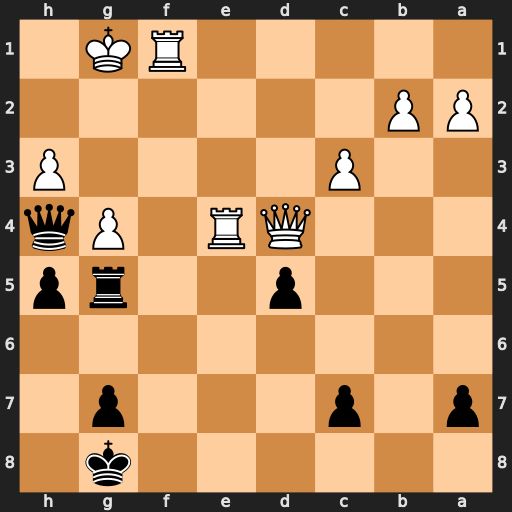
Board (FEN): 6k1/p1p3p1/8/3p2rp/3QR1Pq/2P4P/PP6/5RK1
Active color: b
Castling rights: -
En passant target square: -
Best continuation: Qg3+ Kh1 Qxh3+ Kg1 Qg3+